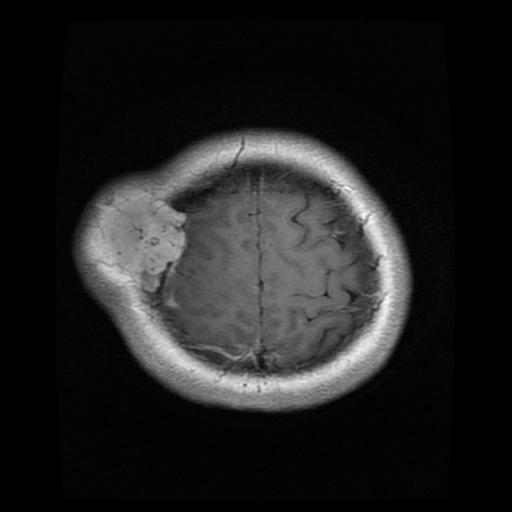
Label: meningioma